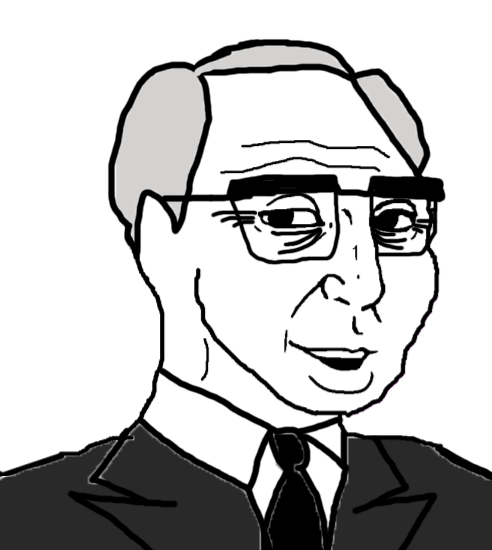
Label: 5_Groomer